You are looking at the unprocessed time series of a bearing vibration snapshot. Based on the visible evidence, which condition applies: normal, inner_race, outer_race, ball?
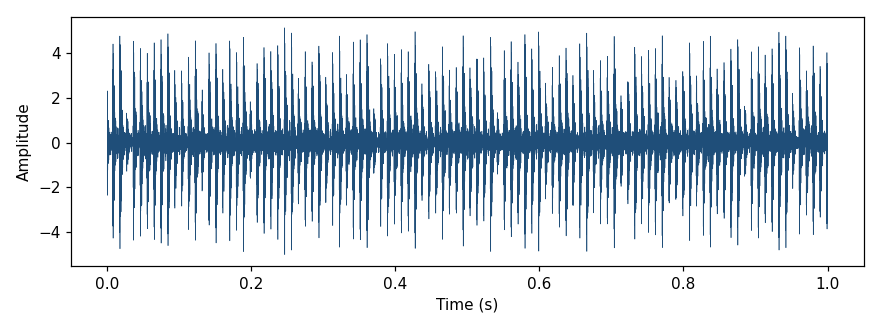
Answer: outer_race